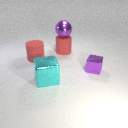
large red rubber cylinder to the left of small purple metal cube